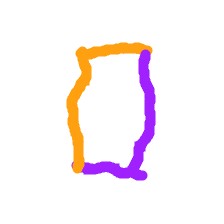
Shape: rectangle